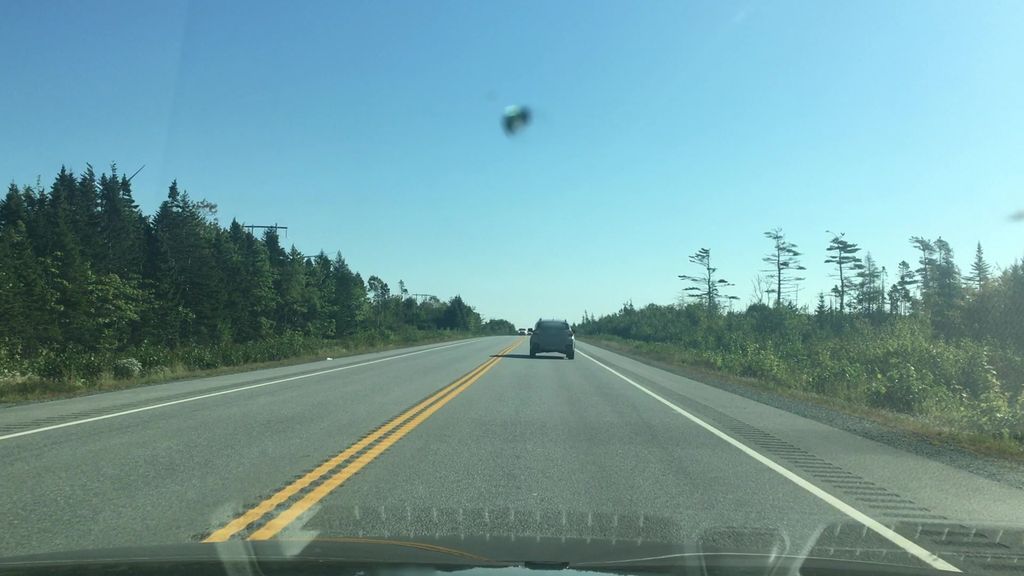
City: halifax